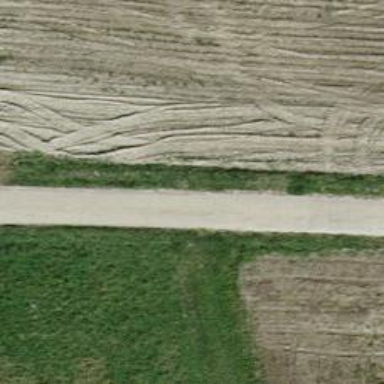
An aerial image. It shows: Concrete track with grade1 quality.